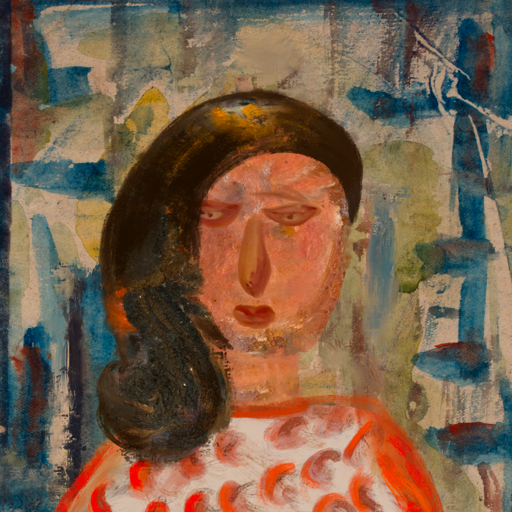
Background: Orphan, Head And Neck Front: Boggyland, Face Front: Pious_Lady, Bust: Rupkatha, Hair Front: Gypsy_Queen, Head Accessory: Blank, Second Necklace: Blank, Necklace: Blank, Baby: Blank